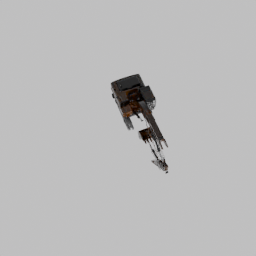
Label: mechanical